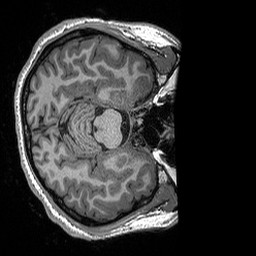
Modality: T1w
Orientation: axial
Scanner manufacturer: siemens
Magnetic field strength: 3 T
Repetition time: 2.3 s
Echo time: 0.00298 s